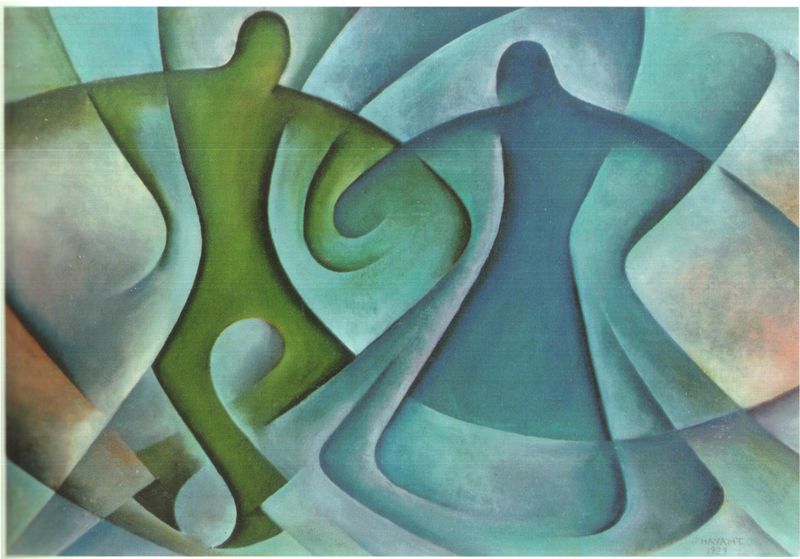
Titel: Charleston
Künstler: Ernesto Thayatt
Standort: Firenze
Institution: (Privatsammlung)
Schlagwörter: blau, gemälde, mann, weiß, grün, menschen, bewegung, braun, frau, hell, kleid, licht, männer, rot, rock, tanz, öl, figur, paar, musik, tanzen, rosa, schwung, farbig, ecke, abstrakt, modern, formen, linien, figuren, abstraktion, abstrahiert, ecken, liebespaar, durchsichtig, rundung, verlauf, geometrie, rundungen, gouache, tanzpaar, überschneidung, überschneidungen, gouacche